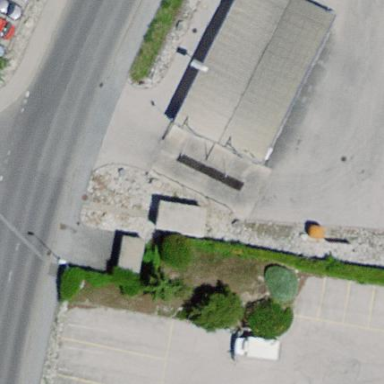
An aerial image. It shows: Building housing car wash facility.